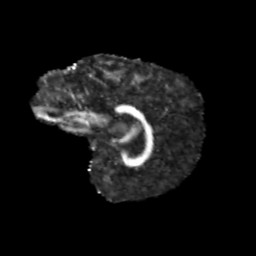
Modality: FA
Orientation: sagittal
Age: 9
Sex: male
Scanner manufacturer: siemens
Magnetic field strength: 3 T
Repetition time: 3.8 s
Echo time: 0.07 s